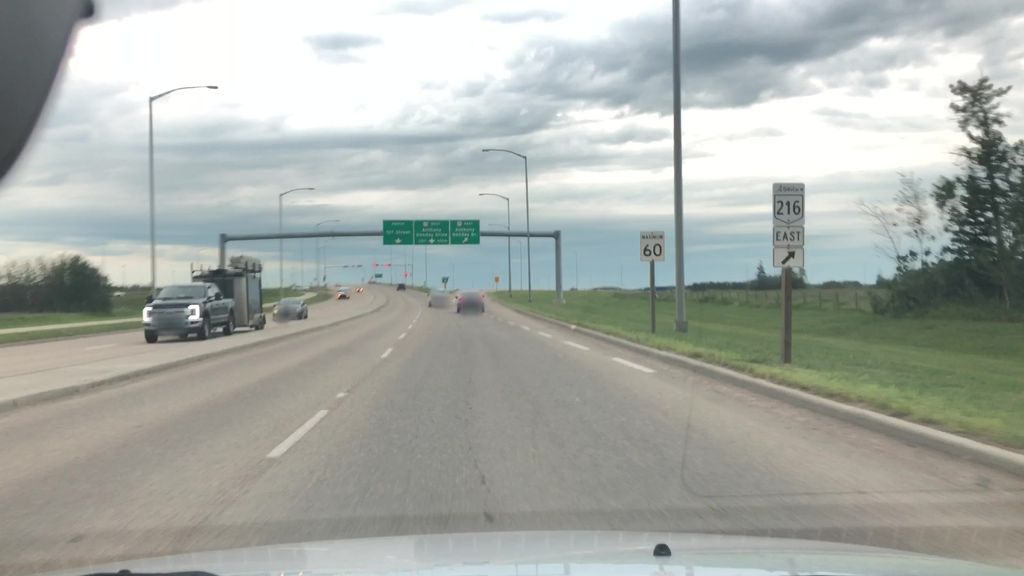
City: edmonton